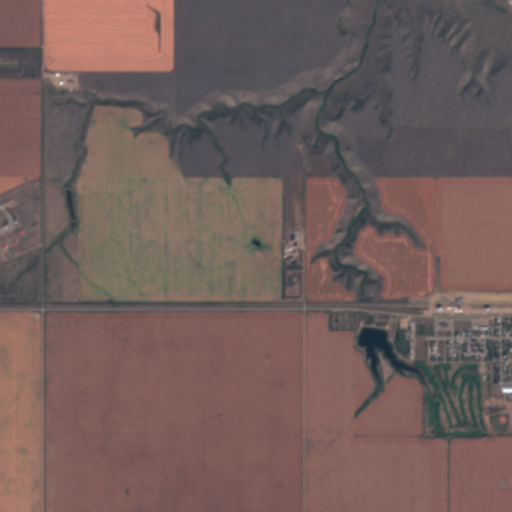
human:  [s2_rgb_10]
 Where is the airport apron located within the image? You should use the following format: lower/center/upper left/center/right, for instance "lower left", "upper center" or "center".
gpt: The airport apron is located in the center left of the image.
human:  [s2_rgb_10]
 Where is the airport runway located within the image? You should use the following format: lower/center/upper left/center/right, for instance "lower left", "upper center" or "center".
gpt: The airport runway is located in the center left of the image.
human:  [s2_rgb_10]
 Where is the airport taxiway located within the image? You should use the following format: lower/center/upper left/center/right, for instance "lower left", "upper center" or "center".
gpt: The airport taxiway is located in the center left of the image.
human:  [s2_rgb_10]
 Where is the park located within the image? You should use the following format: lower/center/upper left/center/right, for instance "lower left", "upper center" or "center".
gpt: The park is located in the lower right of the image.
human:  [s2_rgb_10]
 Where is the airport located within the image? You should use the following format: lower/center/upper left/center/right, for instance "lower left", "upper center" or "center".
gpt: There is no airport in the image.